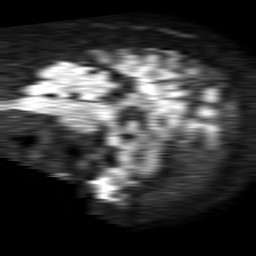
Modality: TRACE
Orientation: sagittal
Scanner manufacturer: philips
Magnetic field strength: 1.5 T
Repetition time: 4.6 s
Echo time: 0.08517 s